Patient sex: M
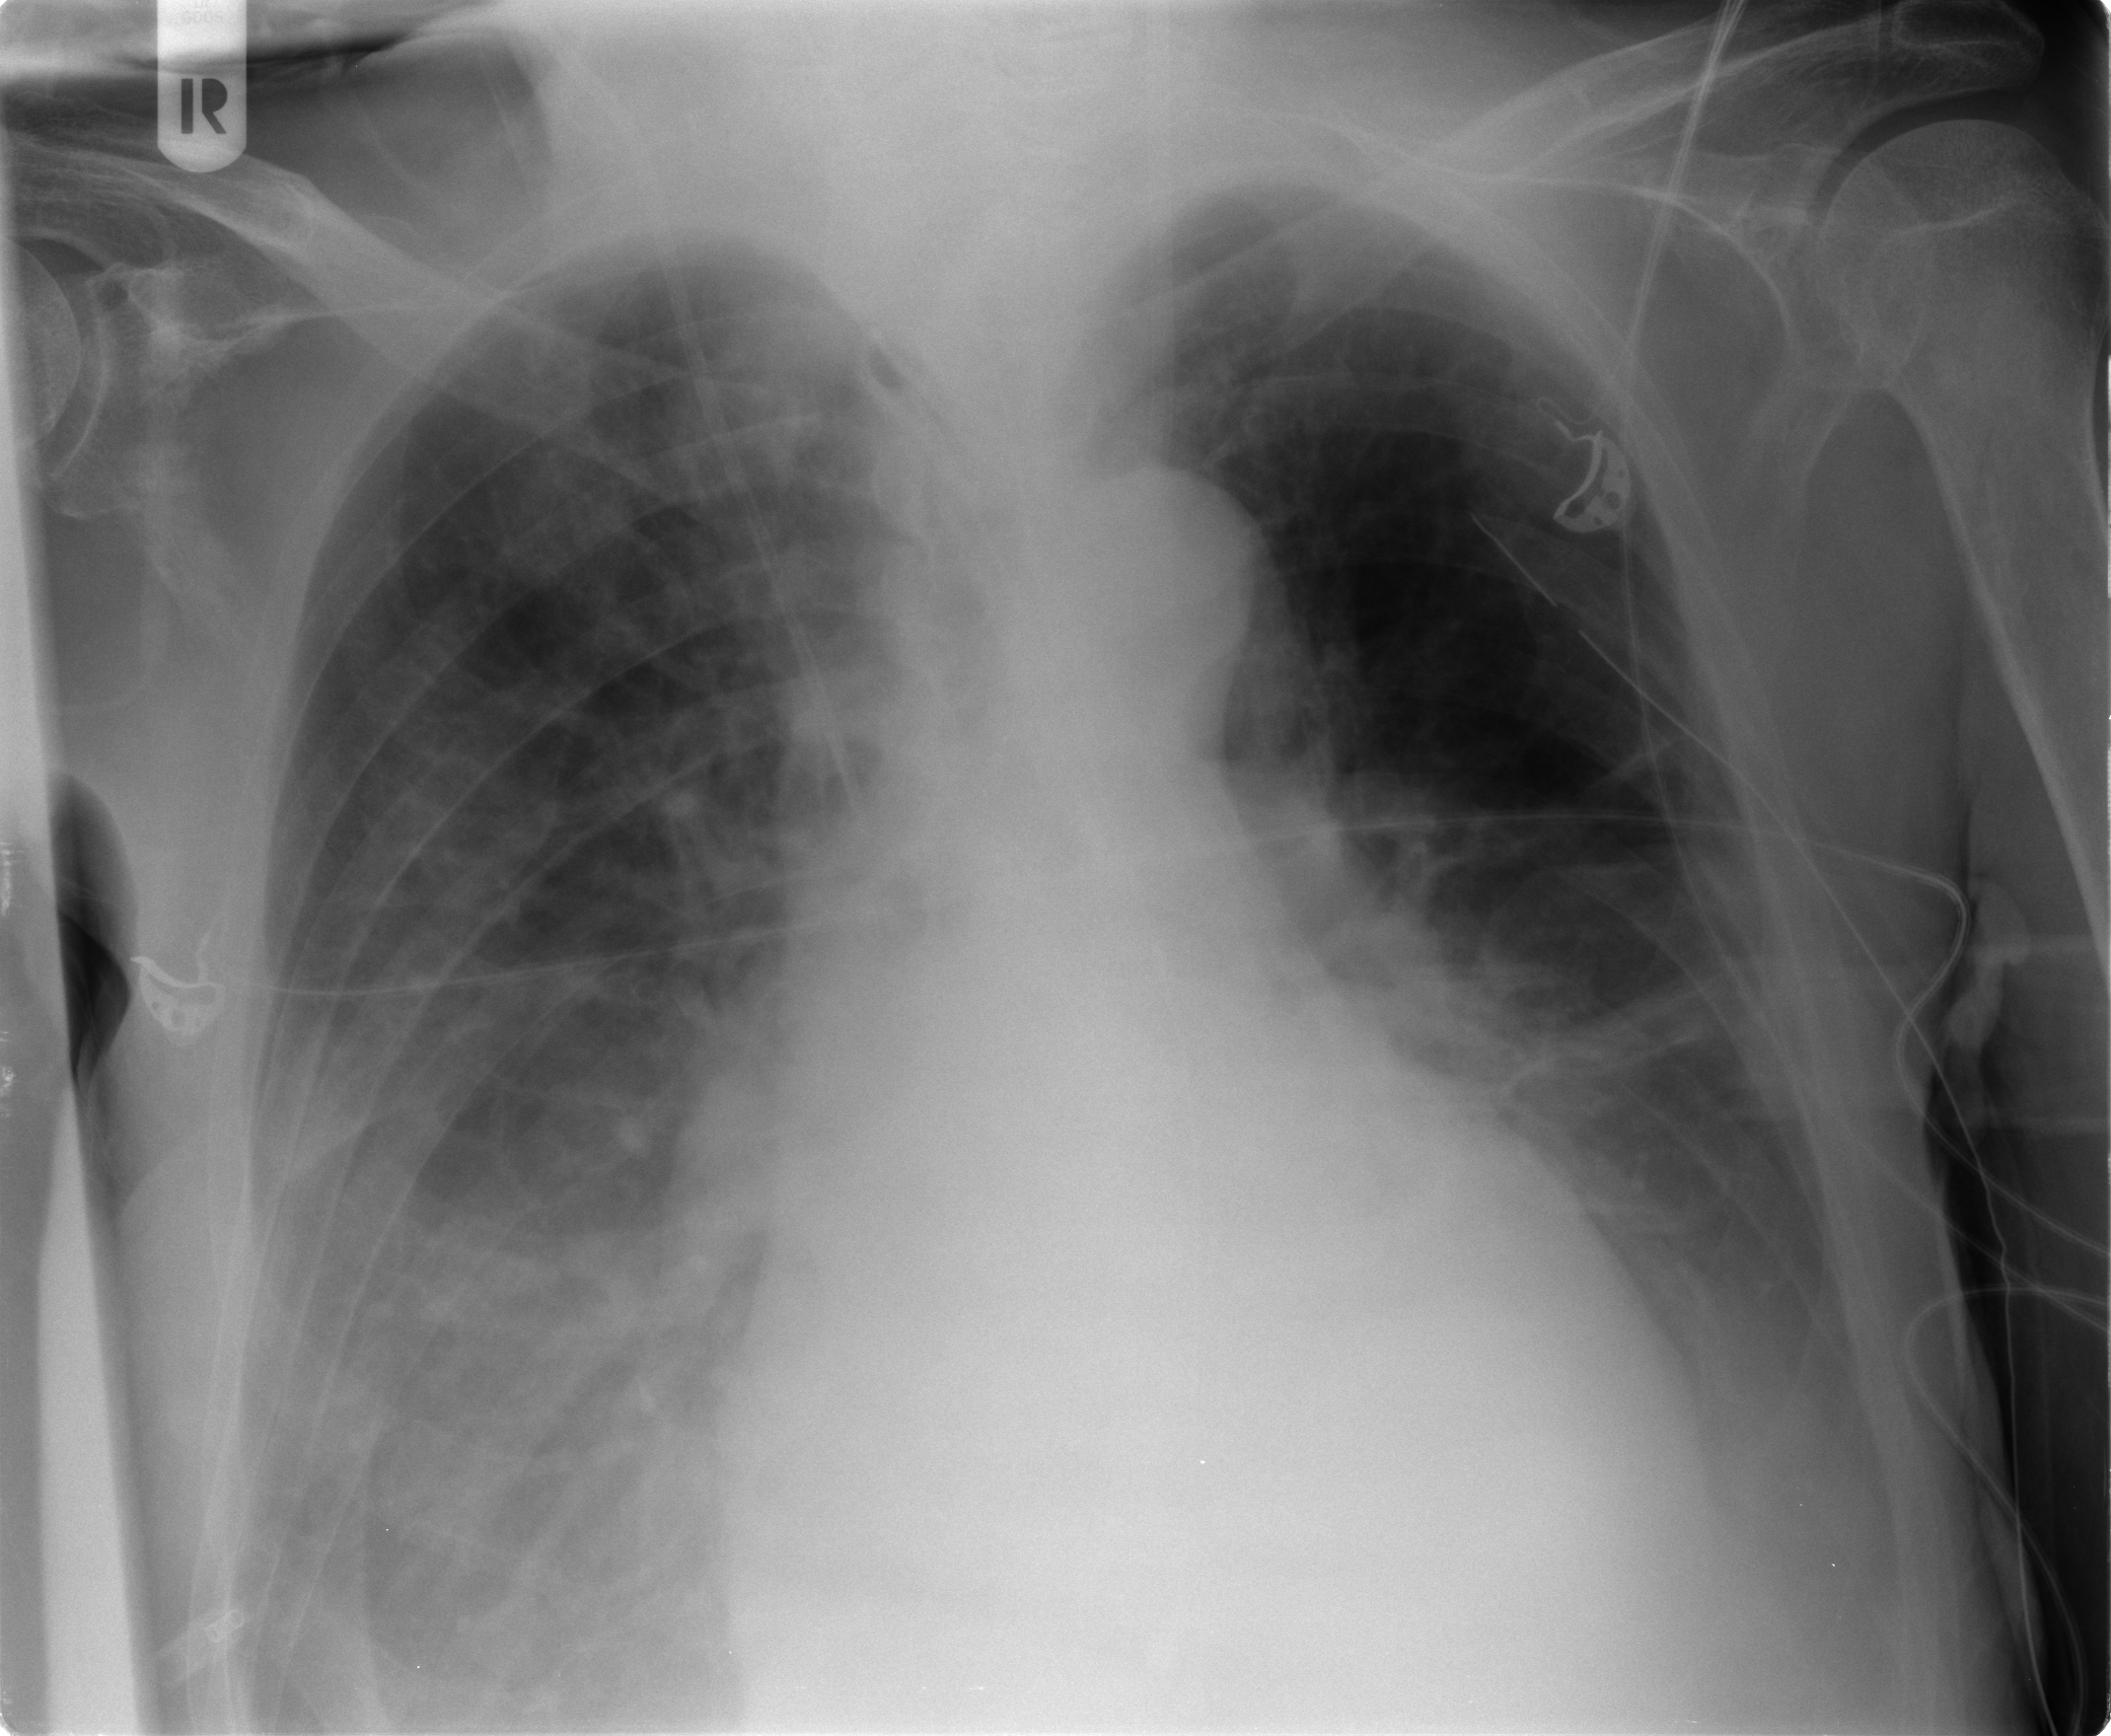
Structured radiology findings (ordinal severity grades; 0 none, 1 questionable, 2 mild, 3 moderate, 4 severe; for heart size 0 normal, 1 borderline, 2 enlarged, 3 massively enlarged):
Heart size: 2
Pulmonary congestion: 2
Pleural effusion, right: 2
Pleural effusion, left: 2
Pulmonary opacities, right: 0
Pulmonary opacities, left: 0
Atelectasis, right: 2
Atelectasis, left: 2